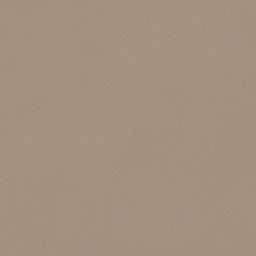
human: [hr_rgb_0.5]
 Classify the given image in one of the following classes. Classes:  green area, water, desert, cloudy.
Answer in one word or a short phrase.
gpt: cloudy